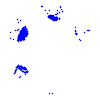
Particle: kaon